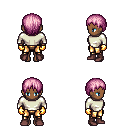
a pixel art fantasy rpg character, female body template, human, dark skin, white long-sleeve shirt, gold greaves, pink plain hairstyle, gold gloves, maroon shoes, four views (front, back, left, right), 2x2 character sprite sheet, small pixel art, hard edges, no anti-aliasing